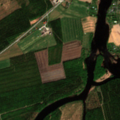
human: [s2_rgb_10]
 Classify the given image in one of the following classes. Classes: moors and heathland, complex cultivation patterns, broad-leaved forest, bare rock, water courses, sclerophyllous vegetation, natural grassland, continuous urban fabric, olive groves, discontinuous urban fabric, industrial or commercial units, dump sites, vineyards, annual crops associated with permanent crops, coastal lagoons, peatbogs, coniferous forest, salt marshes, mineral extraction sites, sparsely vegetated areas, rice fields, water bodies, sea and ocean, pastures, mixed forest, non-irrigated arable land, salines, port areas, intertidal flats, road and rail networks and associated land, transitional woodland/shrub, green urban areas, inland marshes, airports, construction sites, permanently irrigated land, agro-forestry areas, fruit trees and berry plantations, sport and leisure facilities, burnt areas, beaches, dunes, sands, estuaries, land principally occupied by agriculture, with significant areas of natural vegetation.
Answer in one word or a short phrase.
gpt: land principally occupied by agriculture, with significant areas of natural vegetation, mixed forest, water courses